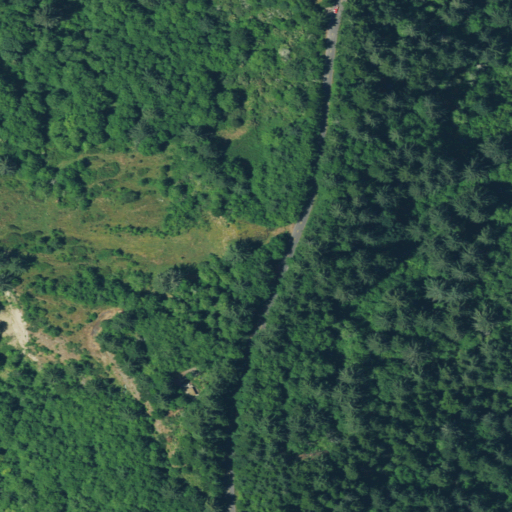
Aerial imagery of ridge(s) in California named Wildcat Ridge containing mixed forest, evergreen forest, open development, shrub, medium intensity development, and deciduous forest